Brain MRI, t2w sequence, axial 2D slice.
Patient: age 52, sex F, weight 75 kg, height 1.65 m
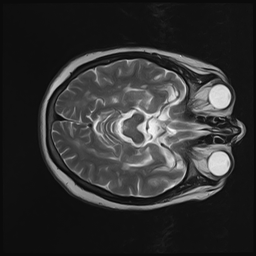